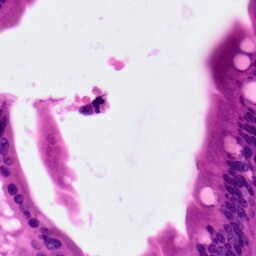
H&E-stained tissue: Pancreatic